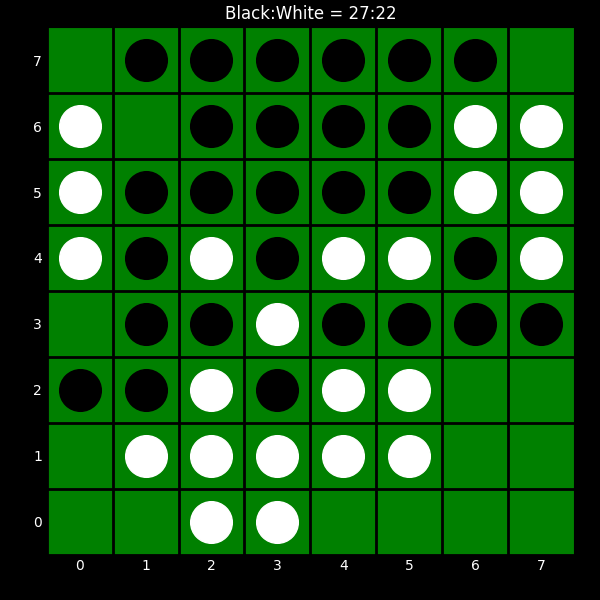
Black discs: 27
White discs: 22